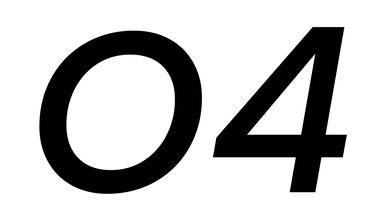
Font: Poppins-MediumItalic